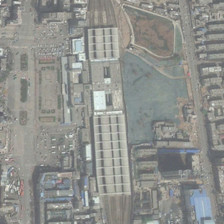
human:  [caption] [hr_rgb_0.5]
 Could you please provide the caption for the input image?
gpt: many buildings are in two sides of a railway station .

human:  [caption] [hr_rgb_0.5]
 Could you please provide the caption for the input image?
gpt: many buildings are in two sides of a railway station .

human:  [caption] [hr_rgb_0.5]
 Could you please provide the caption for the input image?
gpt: many buildings are in two sides of a railway station .

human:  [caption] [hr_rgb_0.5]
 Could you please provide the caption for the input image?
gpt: many buildings are in two sides of a railway station .

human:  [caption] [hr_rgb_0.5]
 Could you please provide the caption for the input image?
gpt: many buildings are in two sides of a railway station .